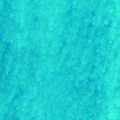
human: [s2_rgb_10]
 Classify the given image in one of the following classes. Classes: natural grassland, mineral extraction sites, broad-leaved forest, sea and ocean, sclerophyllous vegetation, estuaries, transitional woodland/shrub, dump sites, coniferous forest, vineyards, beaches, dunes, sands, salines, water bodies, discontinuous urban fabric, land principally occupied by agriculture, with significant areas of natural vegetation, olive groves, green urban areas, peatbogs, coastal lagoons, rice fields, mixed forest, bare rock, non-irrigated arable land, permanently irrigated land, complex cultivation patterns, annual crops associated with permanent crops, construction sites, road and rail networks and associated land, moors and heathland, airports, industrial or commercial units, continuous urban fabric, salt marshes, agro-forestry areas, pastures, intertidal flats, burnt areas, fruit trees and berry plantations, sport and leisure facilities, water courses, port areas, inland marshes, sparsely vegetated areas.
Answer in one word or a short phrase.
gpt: sea and ocean